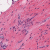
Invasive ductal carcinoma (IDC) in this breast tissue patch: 0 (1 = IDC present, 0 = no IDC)